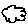
Label: cloud